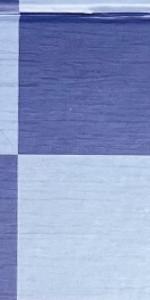
Label: Empty